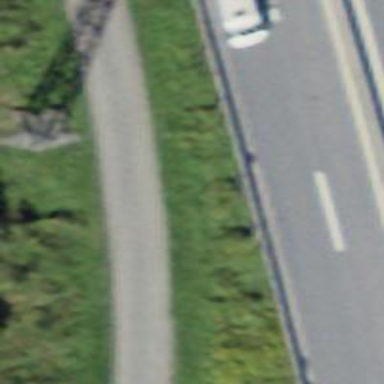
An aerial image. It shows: Asphalt track with grade1 tracktype.